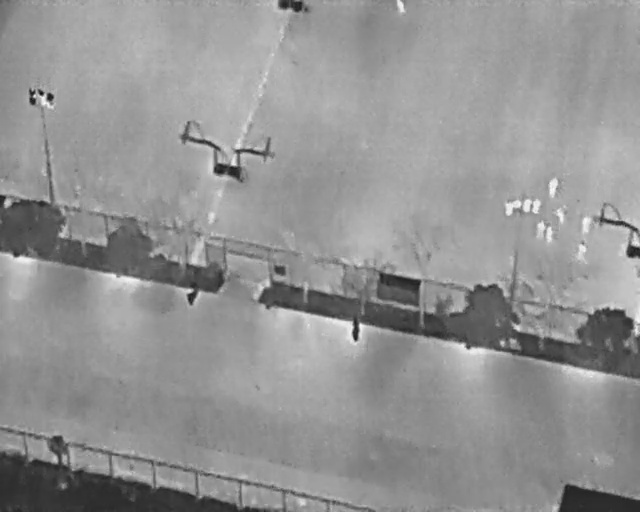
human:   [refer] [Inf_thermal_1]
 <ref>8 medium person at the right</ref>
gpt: <box>[[84, 35, 88, 37, 7], [89, 43, 93, 44, 7], [85, 40, 89, 43, 2], [89, 48, 92, 50, 2], [84, 44, 87, 46, 2], [82, 43, 85, 45, 6], [82, 39, 85, 41, 11], [81, 39, 83, 41, 11]]</box>

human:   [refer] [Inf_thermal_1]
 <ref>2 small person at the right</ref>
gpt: <box>[[79, 38, 81, 41, 2], [78, 39, 80, 41, 2]]</box>